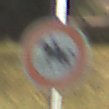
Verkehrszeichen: VerbotReiter
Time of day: MorningAfternoon
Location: Outdoor (Nature)
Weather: PartlyCloudy
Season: NotSpecified
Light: Natural